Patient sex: M
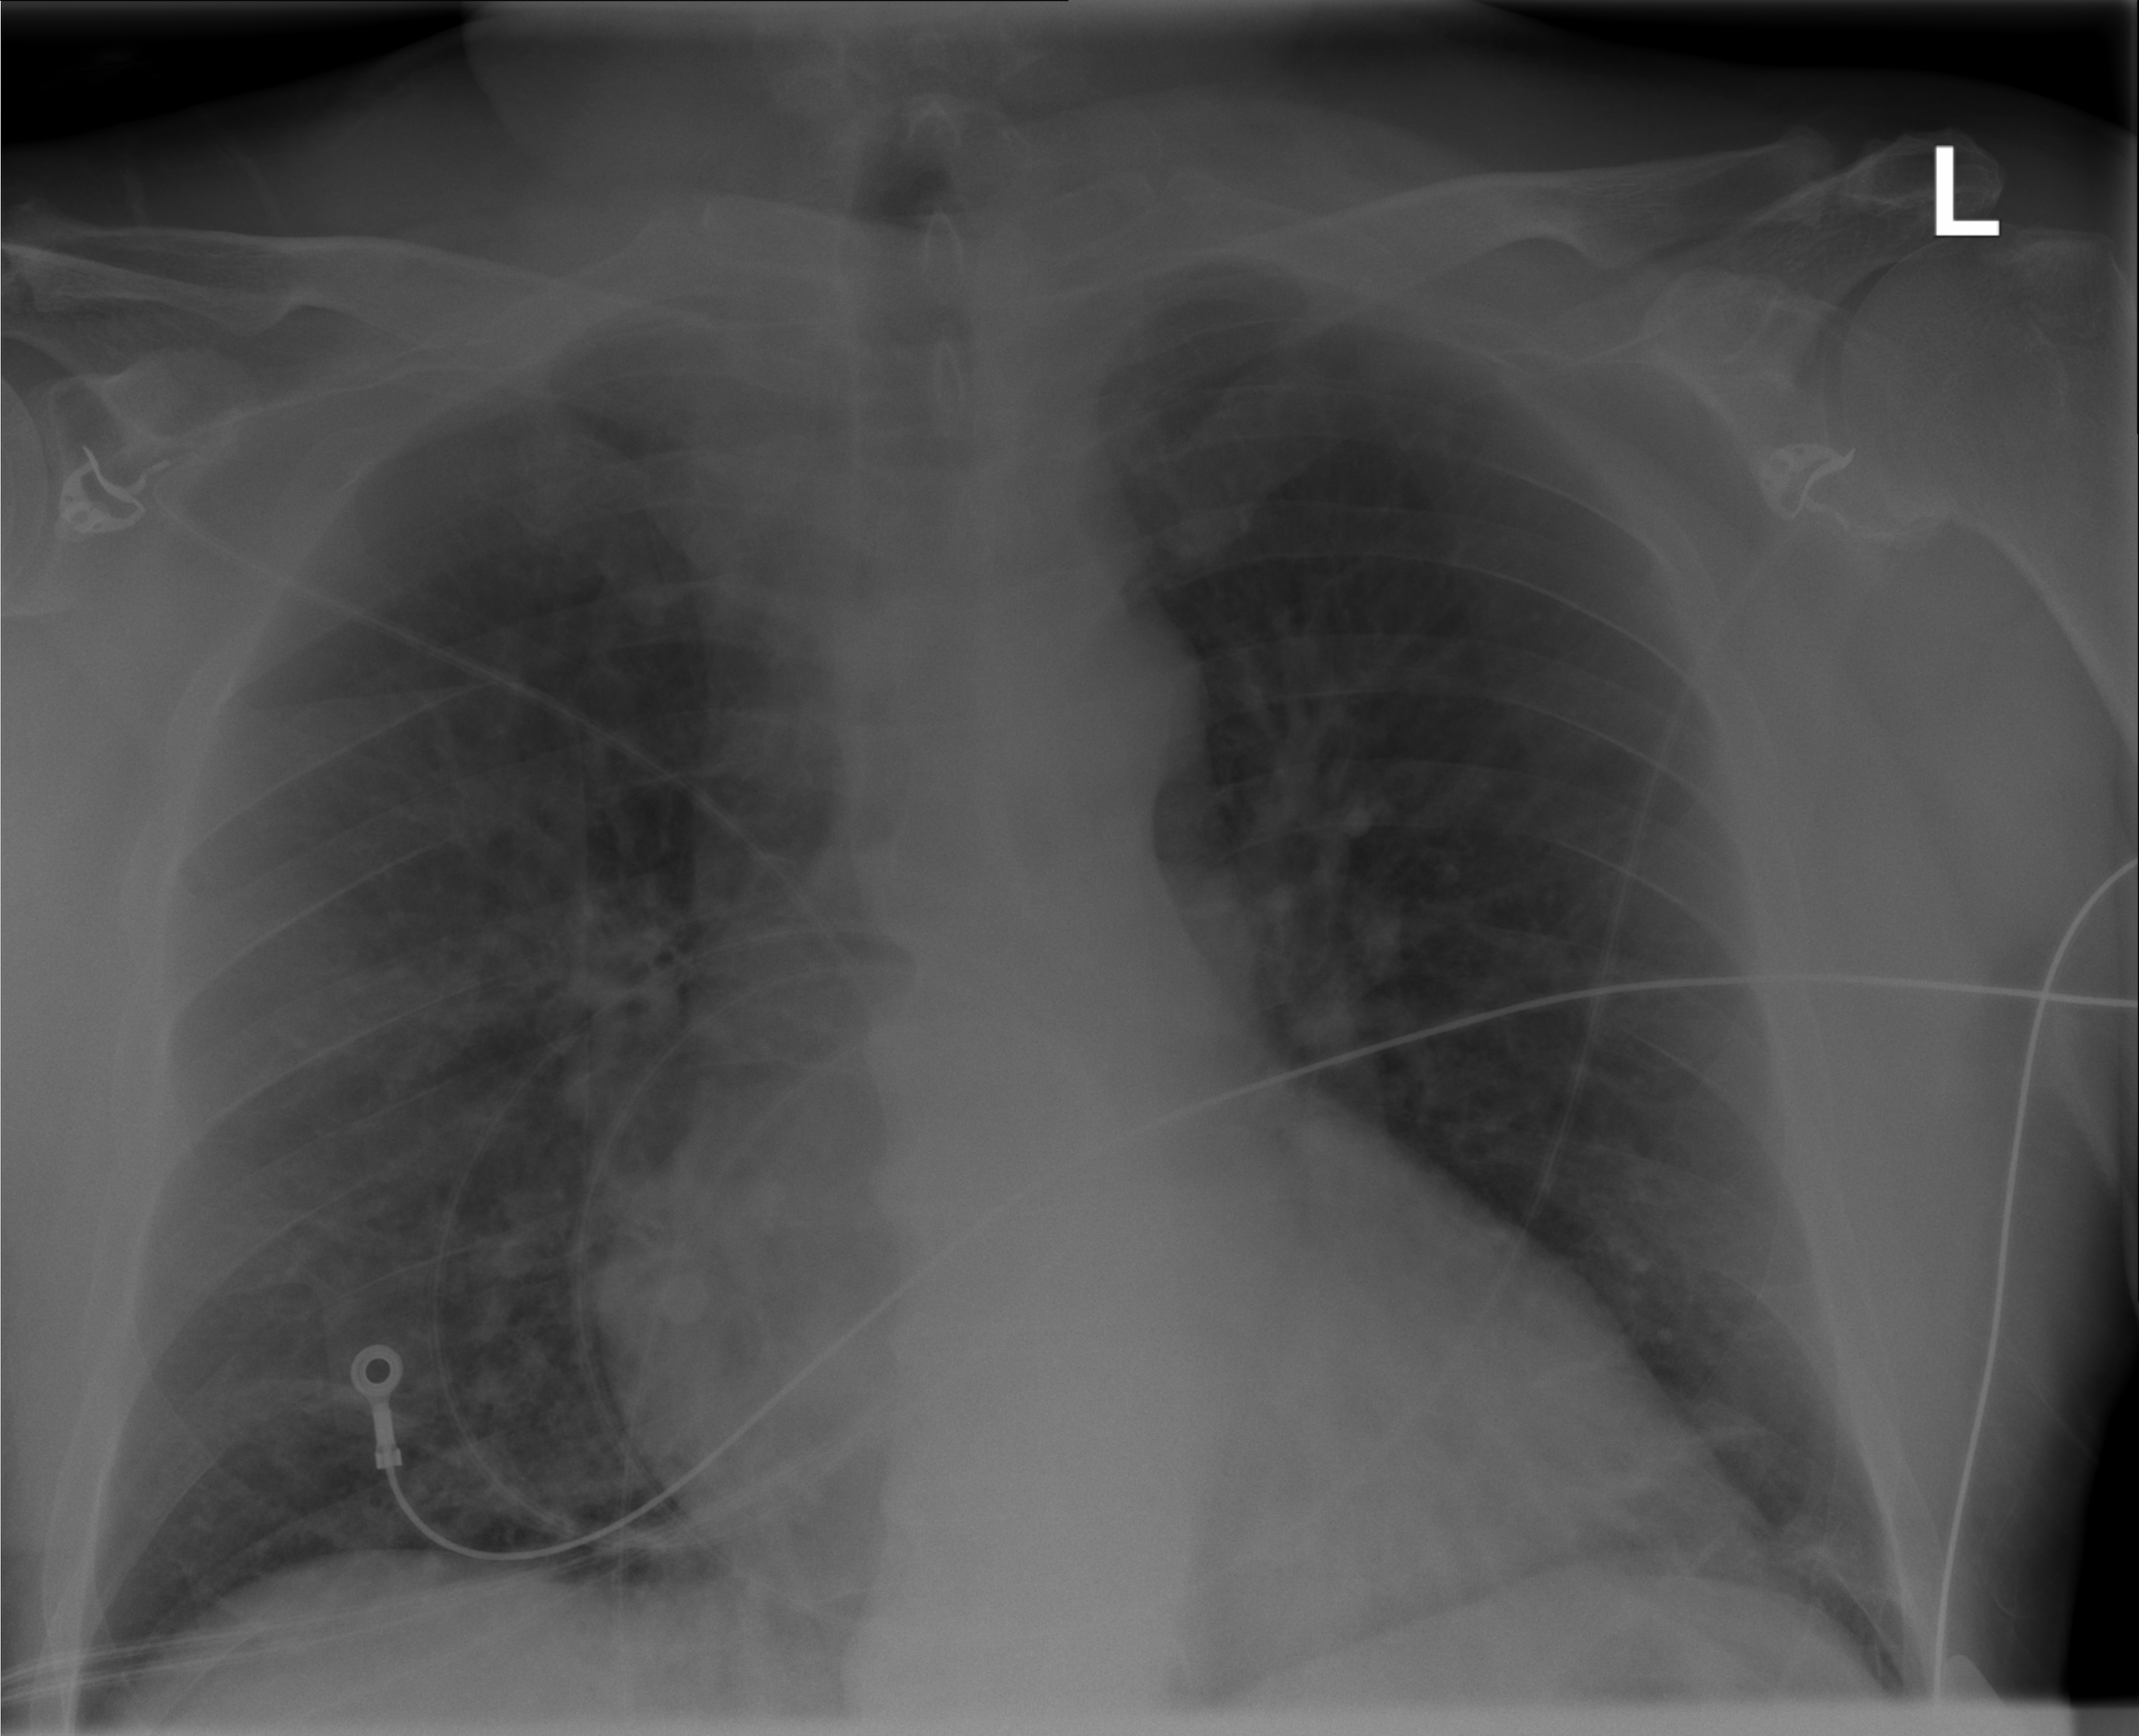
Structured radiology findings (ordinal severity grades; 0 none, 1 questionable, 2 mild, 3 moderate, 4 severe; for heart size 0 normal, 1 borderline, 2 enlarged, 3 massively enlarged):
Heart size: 2
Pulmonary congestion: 2
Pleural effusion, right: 0
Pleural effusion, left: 0
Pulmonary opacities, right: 2
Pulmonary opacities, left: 0
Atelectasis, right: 0
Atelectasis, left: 2